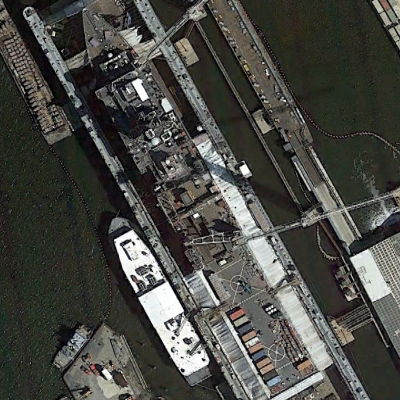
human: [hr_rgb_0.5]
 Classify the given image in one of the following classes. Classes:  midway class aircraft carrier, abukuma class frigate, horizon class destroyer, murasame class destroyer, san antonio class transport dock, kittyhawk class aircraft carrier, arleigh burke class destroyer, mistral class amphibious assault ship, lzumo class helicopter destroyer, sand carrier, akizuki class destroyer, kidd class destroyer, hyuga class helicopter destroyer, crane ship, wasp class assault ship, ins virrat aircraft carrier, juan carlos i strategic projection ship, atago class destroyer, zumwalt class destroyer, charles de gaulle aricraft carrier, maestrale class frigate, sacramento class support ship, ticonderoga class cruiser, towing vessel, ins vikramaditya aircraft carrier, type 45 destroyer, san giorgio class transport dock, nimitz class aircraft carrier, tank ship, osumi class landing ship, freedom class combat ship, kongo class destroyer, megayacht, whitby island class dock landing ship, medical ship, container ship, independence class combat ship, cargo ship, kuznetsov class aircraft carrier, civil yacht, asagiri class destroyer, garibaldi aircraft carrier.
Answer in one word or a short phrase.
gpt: Whitby Island class dock landing ship